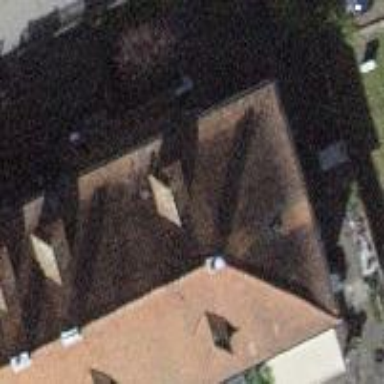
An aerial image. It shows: Residential terrace building with hipped roof shape.